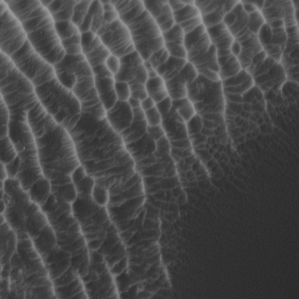
Label: non_frost